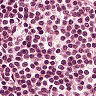
Metastatic tissue present: no